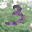
Label: 3